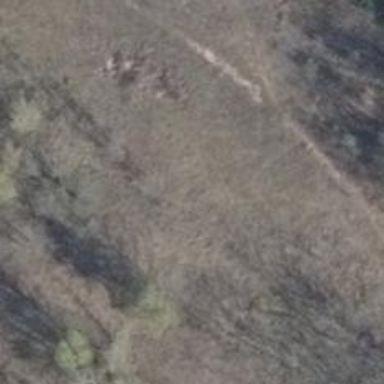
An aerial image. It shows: Abandoned railway.